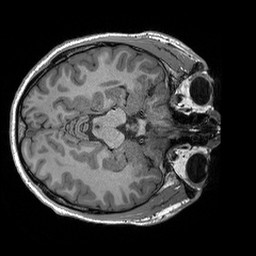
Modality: T1w
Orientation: axial
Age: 23
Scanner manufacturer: siemens
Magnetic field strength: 3 T
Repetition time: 2.3 s
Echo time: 0.00296 s